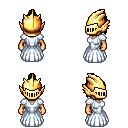
a pixel art fantasy rpg character, female body template, human, tanned skin, underdress, white pants, green long topknot hairstyle, gold helm, four views (front, back, left, right), 2x2 character sprite sheet, small pixel art, hard edges, no anti-aliasing